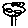
Label: tree